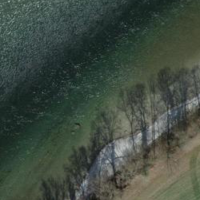
EUNIS habitat code: 15
Species observed at this site:
Fagus sylvatica